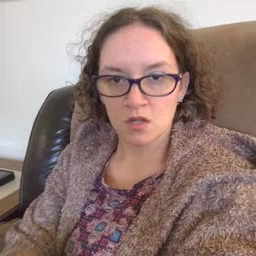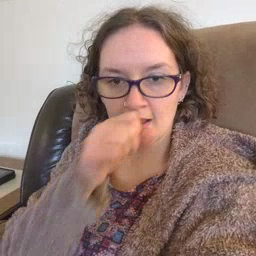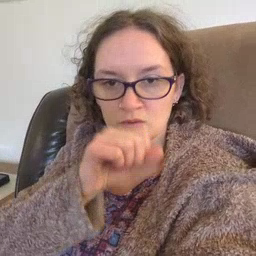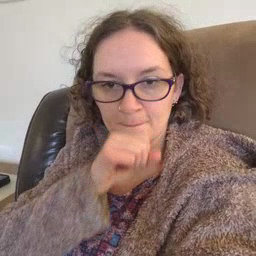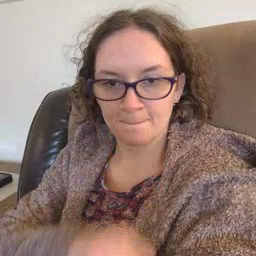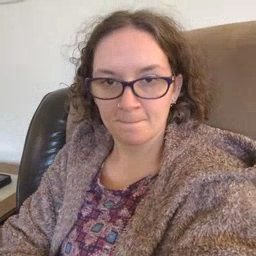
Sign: icecream